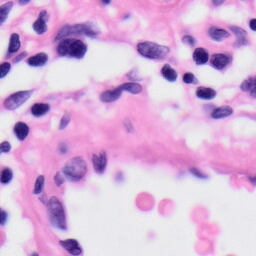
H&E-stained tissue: Skin